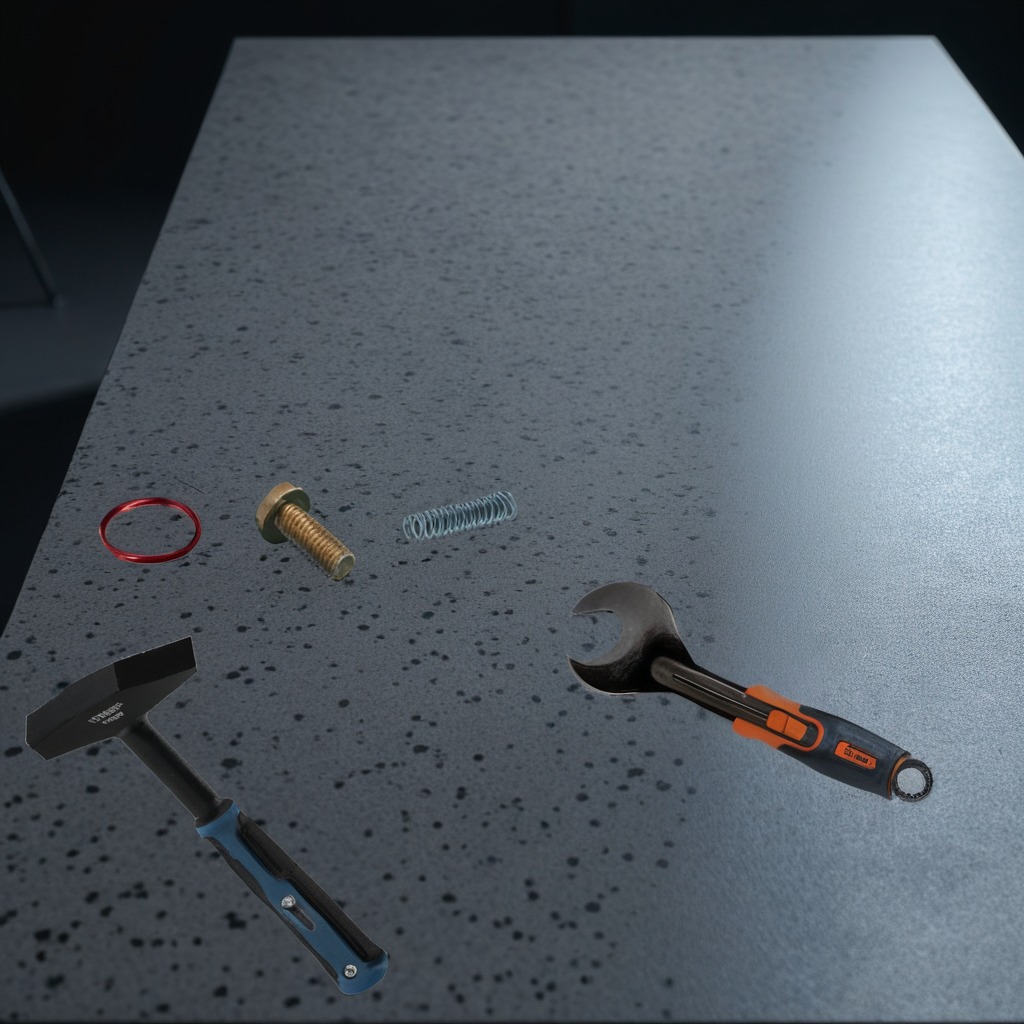
A rubber Oring, a metal machine screw, a hammer, a coiled metal spring, and a wrench are lying on the clean granite table inside a workshop at night.